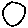
Label: circle